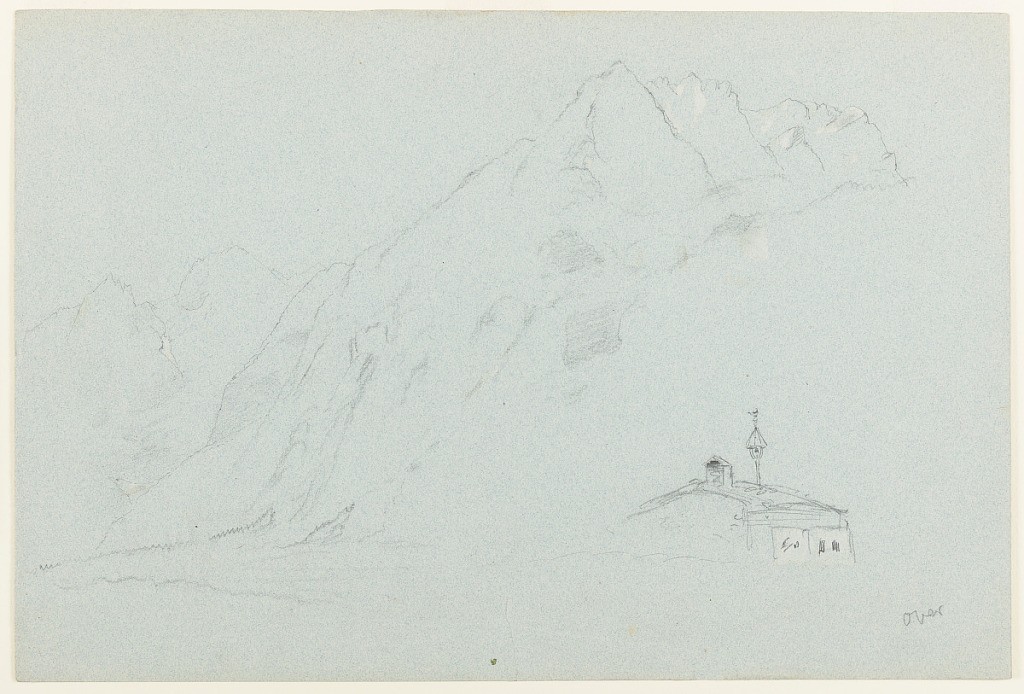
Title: Alps over Abtenau, Austria
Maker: Frederic Edwin Church, American, 1826–1900
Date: August 5, 1868
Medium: Graphite, brush and white gouache on light blue wove paper: verso: graphite, brush and white gouache
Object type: Drawing
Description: Landscape and architecture sketch showing a view of an rugged mountain range with craggy pinnacles--almost certainly the Tennengebirge--above a house in the town of Abtenau, Austria. In the foreground at lower right, a house with a chimney and weathervane is viewed obliquely. Behind it, a steep mountain ridge abruptly rises to three sharp and rocky peaks in the background at upper right. This ridge extends into the distance at left, where another mountain range with towering pinnacles forms a serrated horizon.

Verso: Landscape sketch showing a focused view of an extremely rugged mountain ridge in the alps near Abtenau, Austria. In the middle distance at left, a heavily wooded hill with a sharp summit frames a view looking up at several sharp, rocky peaks and pinnacles. The mountainsides at right are highlighted with white gouache.